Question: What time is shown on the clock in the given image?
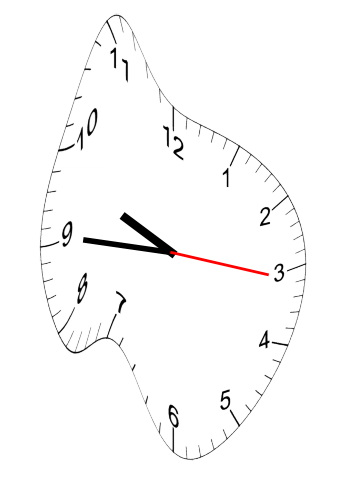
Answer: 09:45:16